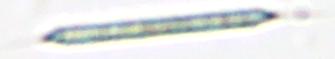
Label: Rhizosolenia